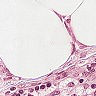
Metastatic tissue present: no